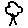
Label: tree